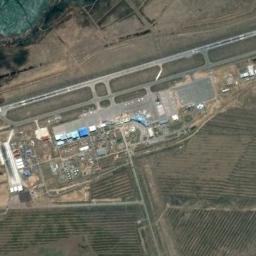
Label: airport